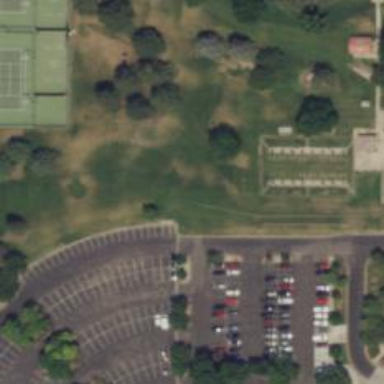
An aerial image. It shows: Disc golf hole.